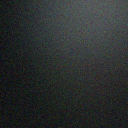
Screen state: off